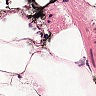
Metastatic tissue present: no